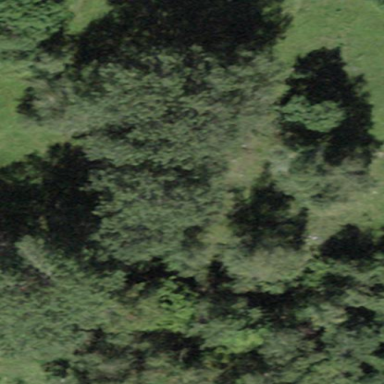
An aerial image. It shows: Forest area.